Aerial crown-view tile of a tropical tree (Barro Colorado Island, Panama), acquired 20250217:
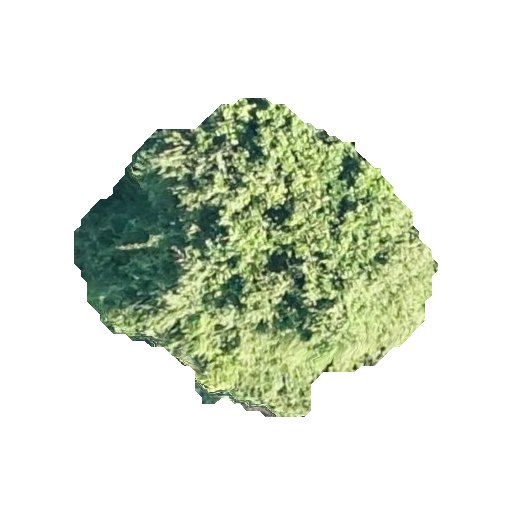
Species: Prioria copaifera
GBIF accepted scientific name: Prioria copaifera
Crown area: 112.264 m²